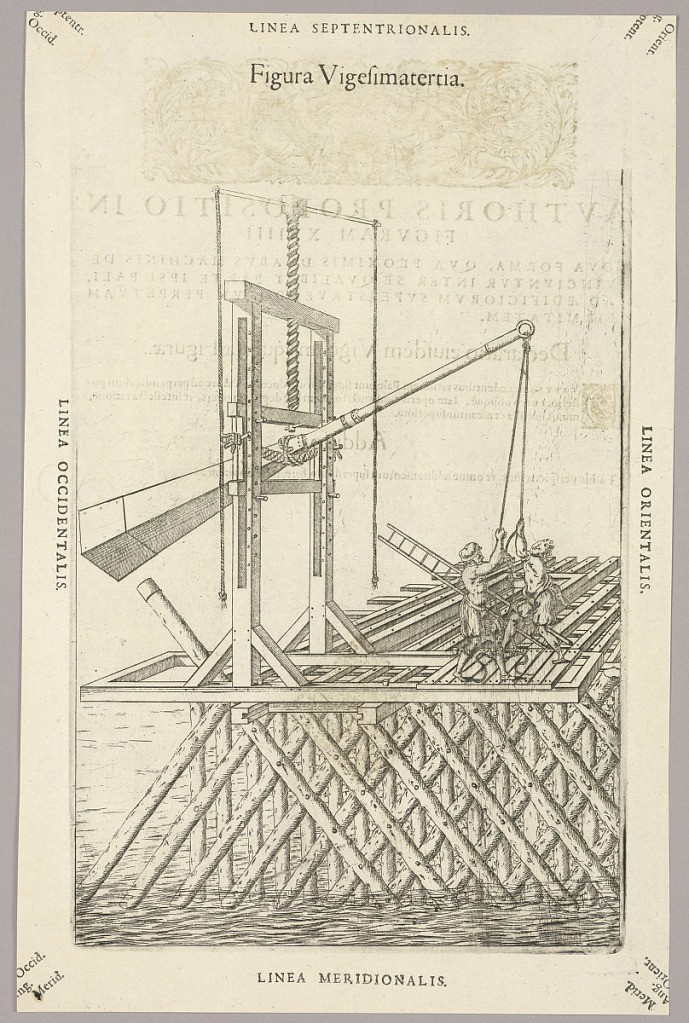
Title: Plate XXIII from Theatrum instrumentorum et machinarum
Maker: Julio Paschale
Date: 1582
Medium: Woodcut on paper
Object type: Print
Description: Machine for driving diagonal piles for piers, etc. A pole with a rope at one end, right, pulled byt wo men, and a large rectangular weight at the other, is dropped onto the pile at an angle. It is supported by a wood and rope frame. Description in Latin on verso of 1949-152-220.